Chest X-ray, PA view. Patient: 49 years old, sex M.
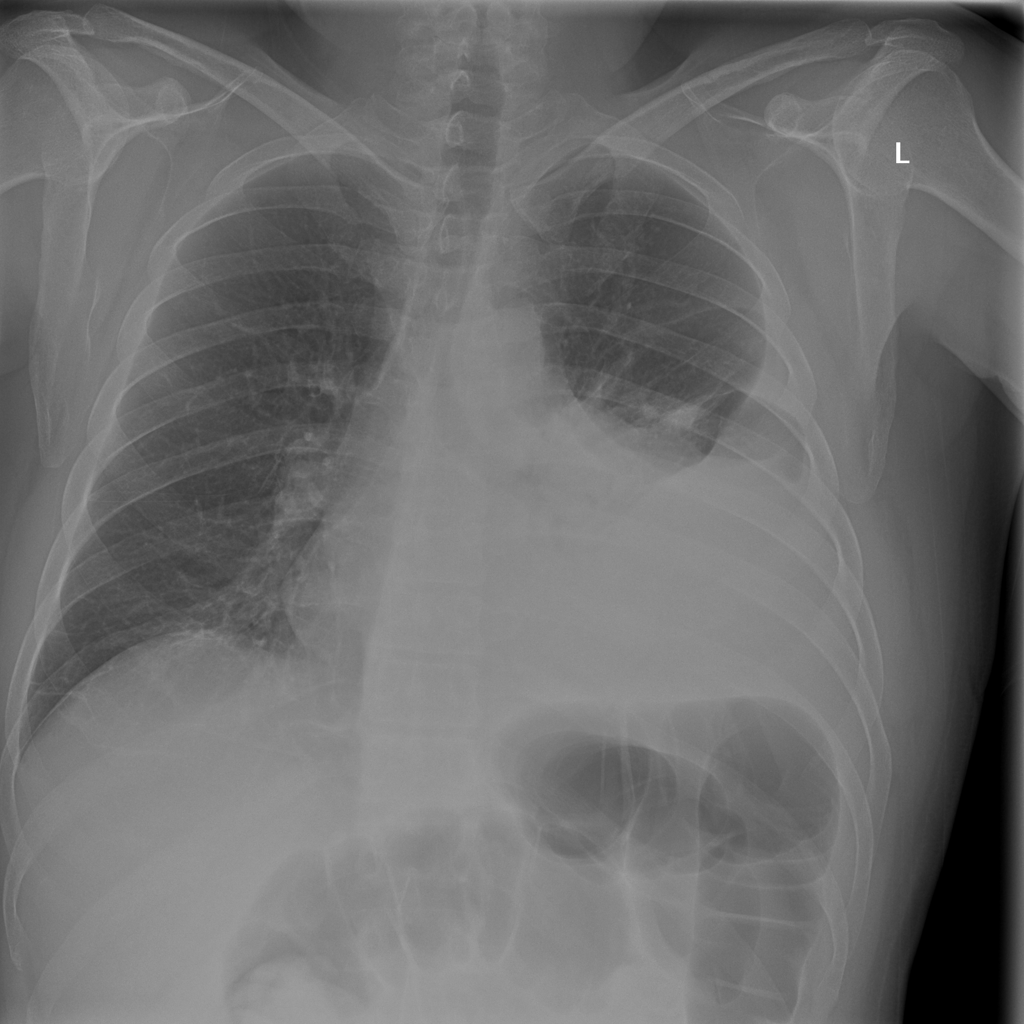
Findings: Atelectasis, Effusion, Infiltration